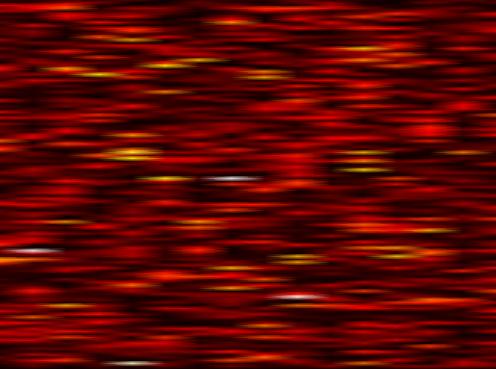
Label: FOFDM